Question: Strange issue occurring in Safari. I'm setting the background of an element to be an SVG. This SVG was drawn on a tight pixel grid and appears in most every other browser perfectly, but for some reason it's scaling incorrectly in Safari.
Here is the SASS I'm using to set the background:
'''
@include background-size(100% 100%);
background: transparent image-url('icon-laptop.svg') no-repeat 0 0;
'''
... and the CSS that creates:
'''
-webkit-background-size: 100% 100%;
-moz-background-size: 100% 100%;
-o-background-size: 100% 100%;
background-size: 100% 100%;
background: transparent url('../images/icon-laptop.svg?<PHONE>') no-repeat 0 0;
'''
I tried setting the background-size to 99.9% and it helped a bit but made it blurry in browser.
Here are the results in Chrome and Safari:

Ideas as to what might be happening?
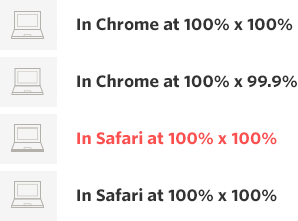
Answer: Okay, so the fix was to add 'preserveAspectRatio="xMinYMin none"' to the SVG element.
'''
<svg version="1.1" id="Layer_1" xmlns="http://www.w3.org/2000/svg" xmlns:xlink="http://www.w3.org/1999/xlink" x="0px" y="0px"
width="35px" height="28px" viewBox="0 0 35 28" enable-background="new 0 0 35 28" xml:space="preserve" preserveAspectRatio="xMinYMin none">
'''